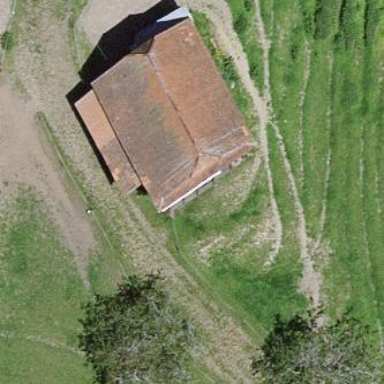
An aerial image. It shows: Barn.